Question: I have a 'UltraGrid' in which you can add a row by filling informations in the blank row on the top. I want to modify the row so that I don't see the button at the end like this (At the end of the grey line) :

I can't find where to modify this row only. Any Idea ?
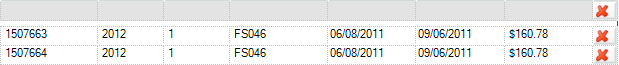
Answer: There is an event called 'InitializeTemplateAddRow' that is designed to customize the 'TemplateAddRow' (this is the name of that row).
Despite the fact that a cell has a 'Hidden' property I was not able to hide a particular cell of the TemplateAddRow without also hiding the whole column, but you could easily disable a particular cell with this code inside the event handler:
'''
Imports Infragistics.Shared
Imports Infragistics.Win
Imports Infragistics.Win.UltraWinGrid
Private Sub UltraGrid1_InitializeTemplateAddRow(ByVal sender As Object, _
ByVal e As Infragistics.Win.UltraWinGrid.InitializeTemplateAddRowEventArgs) _
Handles UltraGrid1.InitializeTemplateAddRow
' Initialize the template add-row. You can set the default values for the cells
' in the add-row. When the user adds a new row through the template add-row, the
' new row will be initialized with these default values.
' e.TemplateAddRow.Cells(0).Value = -1
' or totally disable the cells that that you don't want to use (e.g buttons like cells)
e.TemplateAddRow.Cells["Key"].Activation = Activation.Disabled
End Sub
'''